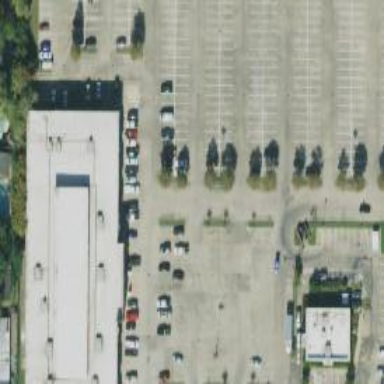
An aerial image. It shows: Parking space.